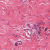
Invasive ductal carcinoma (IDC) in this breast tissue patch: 0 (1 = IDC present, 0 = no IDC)